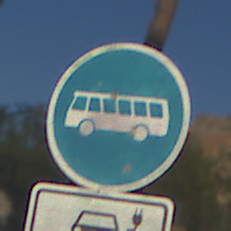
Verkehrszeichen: Busssonderstreifen
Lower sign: MehrspurigeFahrzeugeFrei11
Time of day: MorningAfternoon
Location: Outdoor (Suburban)
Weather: Clear
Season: NotSpecified
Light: Natural